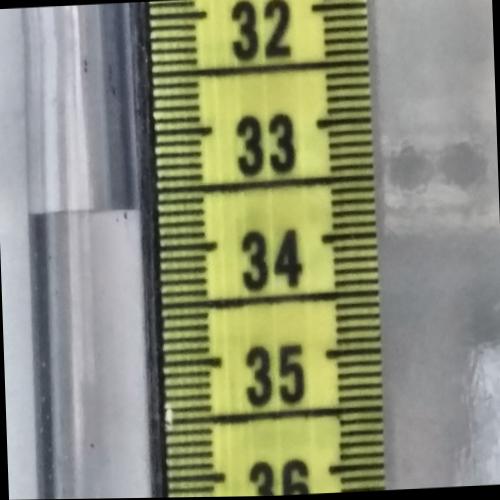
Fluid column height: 33.7 cm